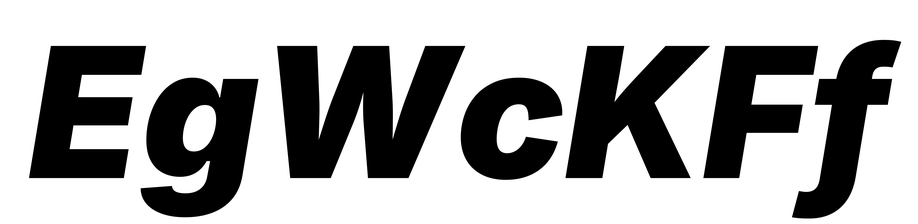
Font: Inter-Italic_Black_Italic